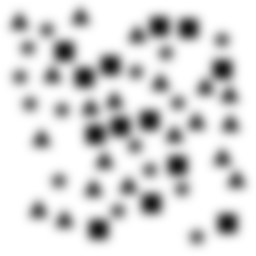
Squares: 13
Triangles: 20
Stars: 15
Total shapes: 48